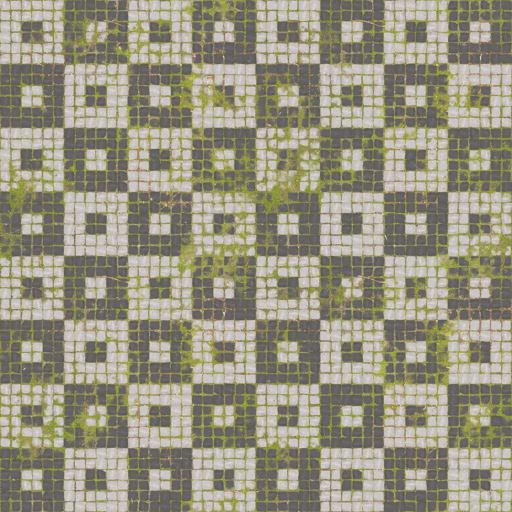
Tags: pattern paved pavement paving stones square tiled tiles